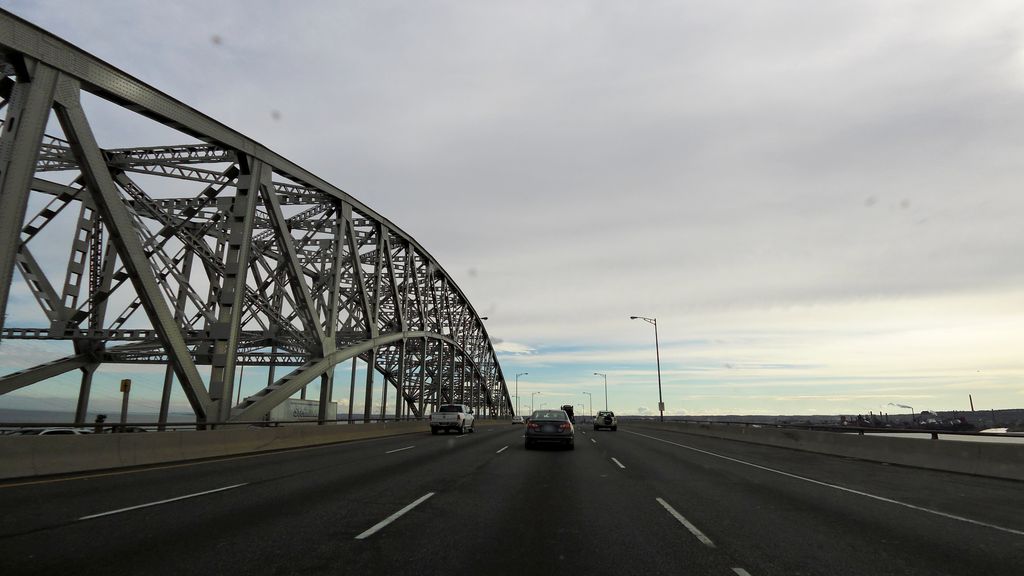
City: hamilton